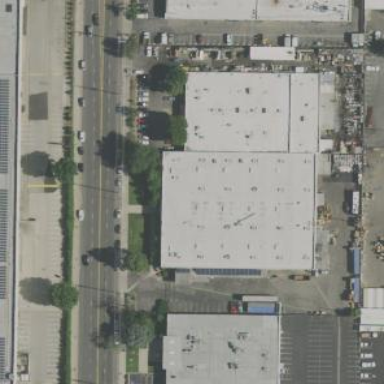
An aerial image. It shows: Industrial building.